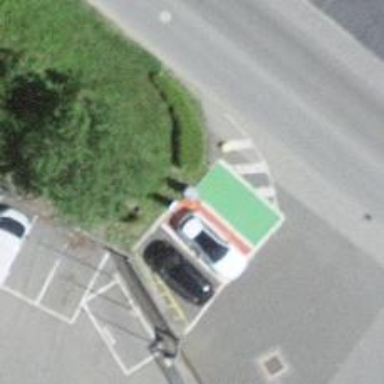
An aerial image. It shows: Charging station.